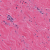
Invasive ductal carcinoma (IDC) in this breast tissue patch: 0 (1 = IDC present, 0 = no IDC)